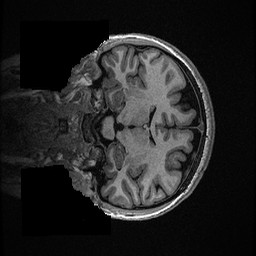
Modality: T1w
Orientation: coronal
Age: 30
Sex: female
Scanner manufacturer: ge
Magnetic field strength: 3 T
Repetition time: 0.006952 s
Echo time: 0.00292 s